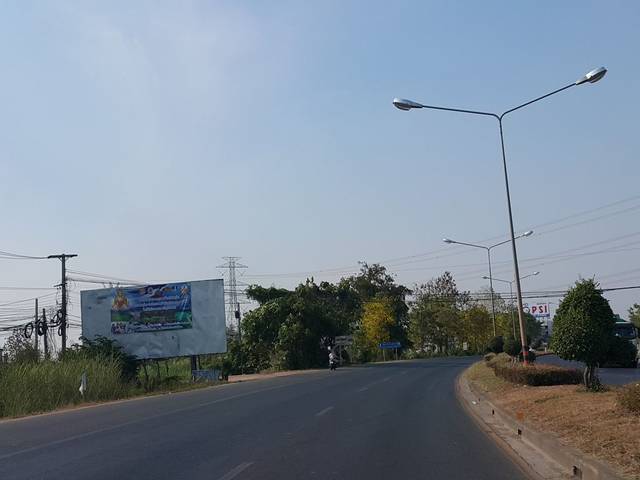
Region: Thailand
Coordinates: 16.821, 100.331